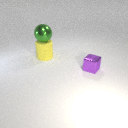
large green metal sphere above large yellow rubber cylinder